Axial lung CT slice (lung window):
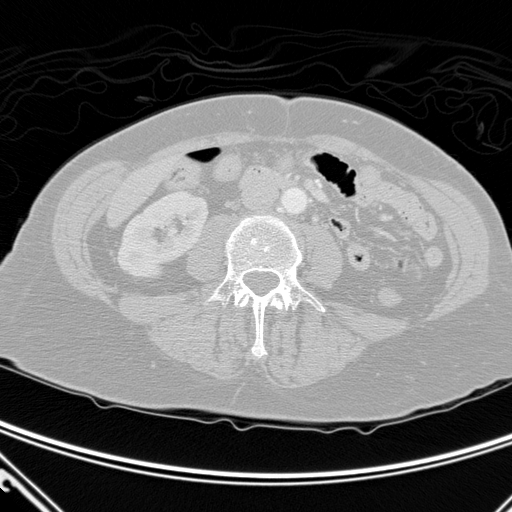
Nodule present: no